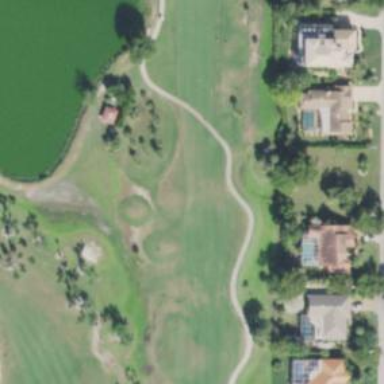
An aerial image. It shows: Grassy area designated as golf fairway.